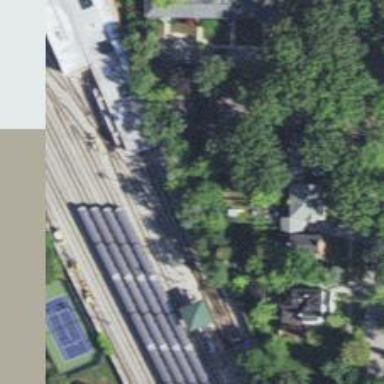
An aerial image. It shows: Electrified rail service yard.